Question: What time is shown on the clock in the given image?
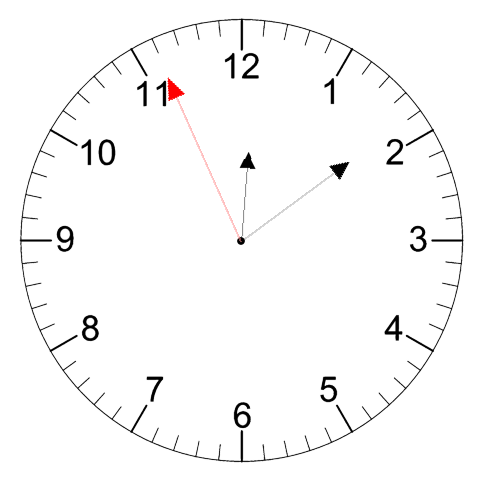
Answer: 12:08:56